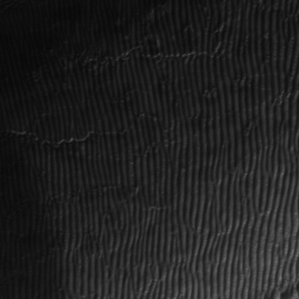
Label: frost